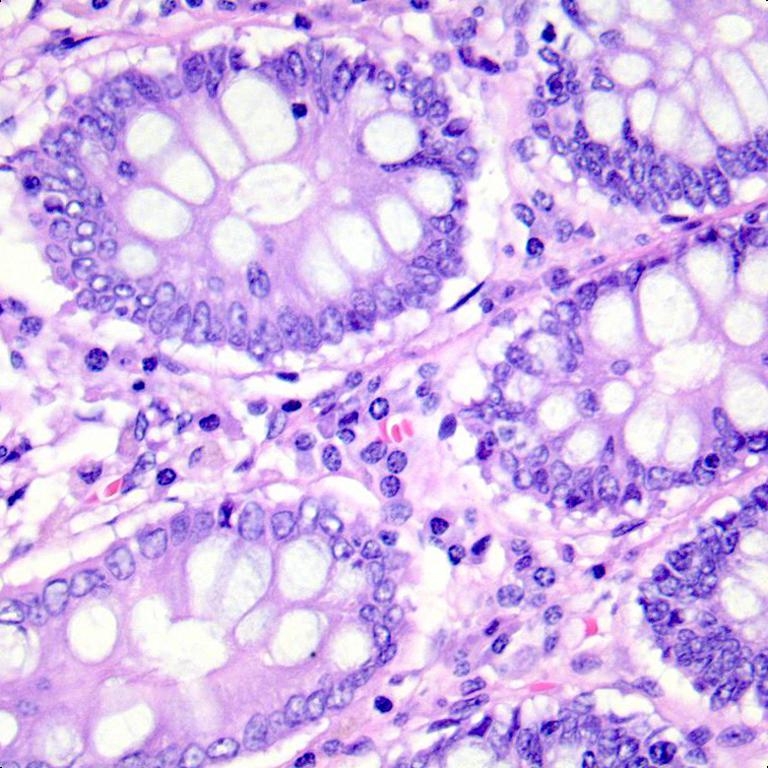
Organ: colon
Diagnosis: benign